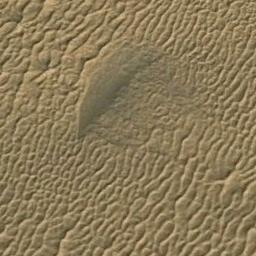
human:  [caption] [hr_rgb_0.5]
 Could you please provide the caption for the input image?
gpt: Nothing else can be seen in this desert .

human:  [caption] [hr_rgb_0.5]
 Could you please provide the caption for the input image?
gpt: The desert is full of yellow sand .

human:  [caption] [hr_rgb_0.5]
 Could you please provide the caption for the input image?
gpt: This is a yellow desert with wavy stripes .

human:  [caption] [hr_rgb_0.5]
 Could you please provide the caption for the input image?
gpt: The desert has yellow sand and some trellis dunes of different sizes .

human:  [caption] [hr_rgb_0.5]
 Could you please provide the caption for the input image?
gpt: A yellow sandy desert with several straight strips scratch .